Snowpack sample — Buffalo Mountain, Silverthorne, Colorado, USA (1/25/25, 10:11 AM MST)
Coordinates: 39.6222, -106.1139
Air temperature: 22 °F
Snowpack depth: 110 cm
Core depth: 30 cm
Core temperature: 42.8 °F
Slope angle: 12°, slope face: 102°
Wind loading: high
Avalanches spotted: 0
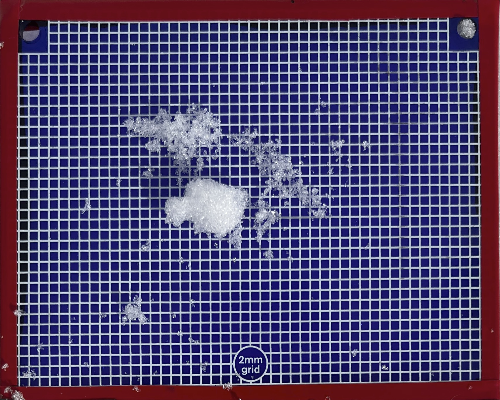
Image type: profile
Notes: No avalanches nearby, collected on the outskirts of a fire break 15 meters from the treeline, on way to Buffalo and Red Mountain